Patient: sex F, age 62
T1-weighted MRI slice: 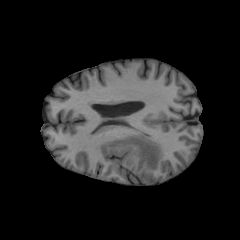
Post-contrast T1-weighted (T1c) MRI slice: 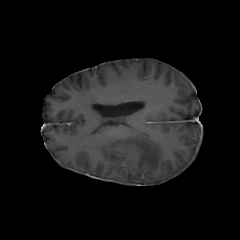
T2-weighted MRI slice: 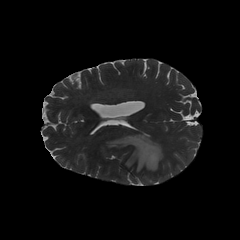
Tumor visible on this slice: yes
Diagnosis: Glioblastoma, IDH-wildtype
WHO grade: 4